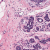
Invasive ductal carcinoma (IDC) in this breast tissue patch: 0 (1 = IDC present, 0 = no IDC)